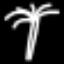
Label: palm tree